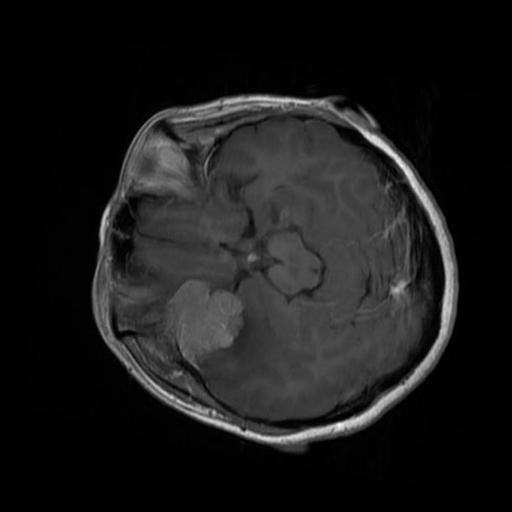
Label: brain_menin